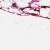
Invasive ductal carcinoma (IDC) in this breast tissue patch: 0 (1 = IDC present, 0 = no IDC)